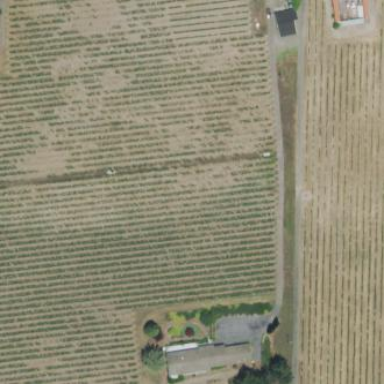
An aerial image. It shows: Vineyard with wine grapes as the main crop.